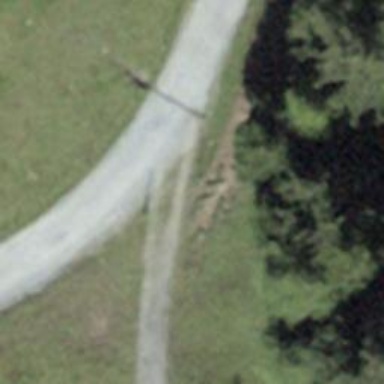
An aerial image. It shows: Guidepost providing information.